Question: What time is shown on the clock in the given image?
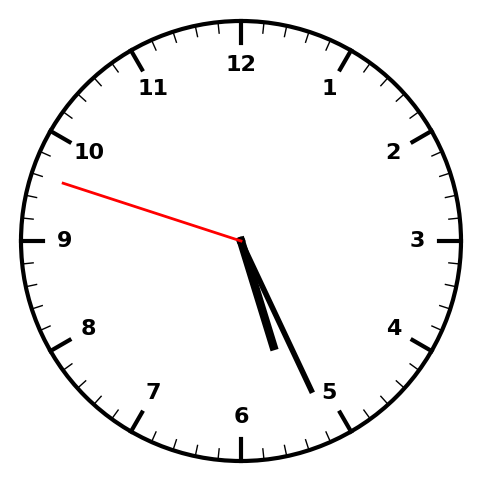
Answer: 05:25:48